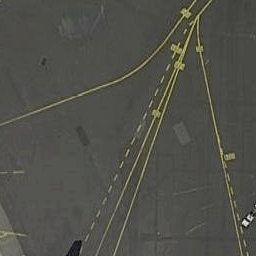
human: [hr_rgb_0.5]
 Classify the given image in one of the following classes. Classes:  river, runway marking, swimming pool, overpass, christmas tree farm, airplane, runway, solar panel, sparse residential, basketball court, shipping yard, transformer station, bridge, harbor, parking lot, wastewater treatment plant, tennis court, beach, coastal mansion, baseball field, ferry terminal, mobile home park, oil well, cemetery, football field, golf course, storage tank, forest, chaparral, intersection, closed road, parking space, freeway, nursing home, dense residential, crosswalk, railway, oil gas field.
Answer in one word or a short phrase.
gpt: runway marking